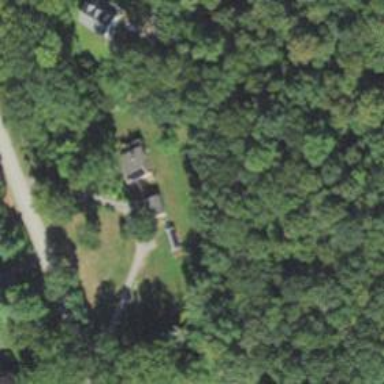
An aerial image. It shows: Residential driveway serving as service road.